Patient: sex F, age 57
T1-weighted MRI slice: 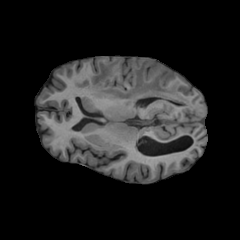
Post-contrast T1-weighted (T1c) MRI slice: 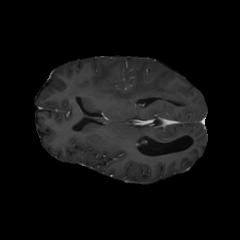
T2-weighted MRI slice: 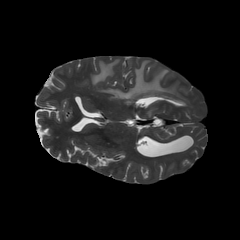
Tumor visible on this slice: yes
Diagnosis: Glioblastoma, IDH-wildtype
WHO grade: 4